Question: While exploring the awesome markup of Medium, found an interesting way to make beautiful pill-styled buttons by using border-radius:999em. However this raised a question: why border-radius:50% makes an oval instead of a pill?
Here is a live example: <URL>

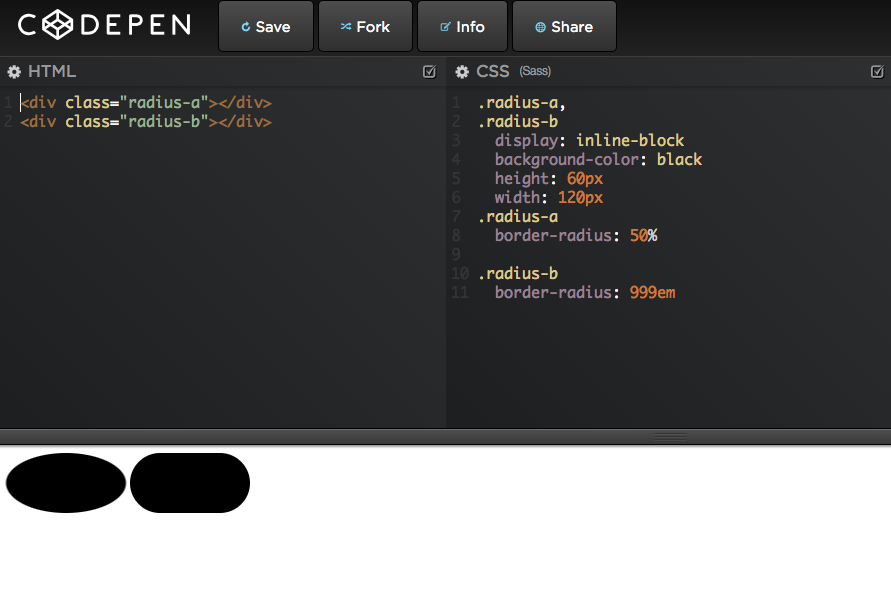
Answer: The border radius property does all it can to mantain same ratio between the overall radius, when you use 'border-radius: 999em', it keeps the same proportions of the smallest corner.
But when you use 'border-radius: 50%', it makes the border set to the proportions of the entire object, assuming x-axis for 50% of the width and y-axis for the 50% of the height of the object, all corners combined make it appear as if the object is circular.